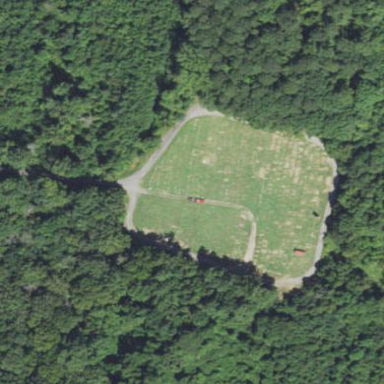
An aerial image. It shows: Graveyard used as cemetery.